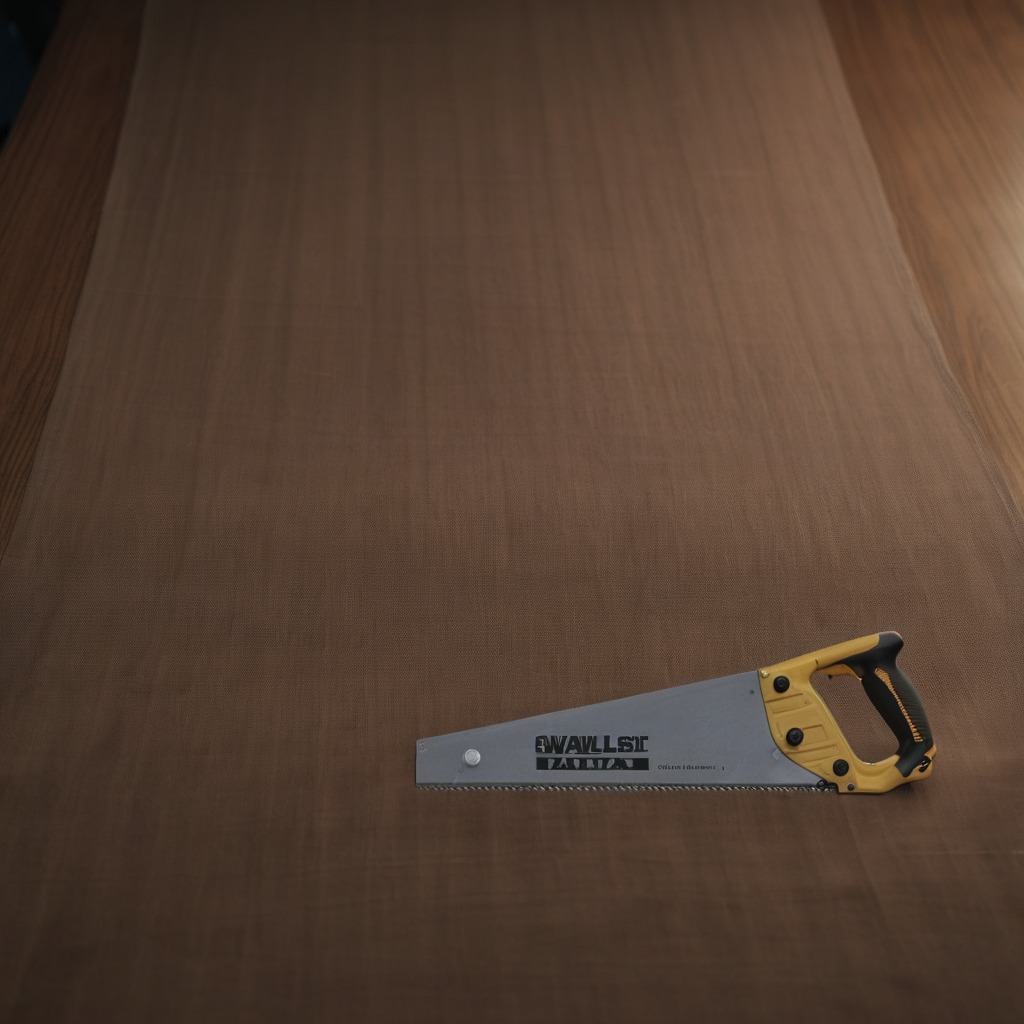
A handheld metal saw lies on the wooden table.